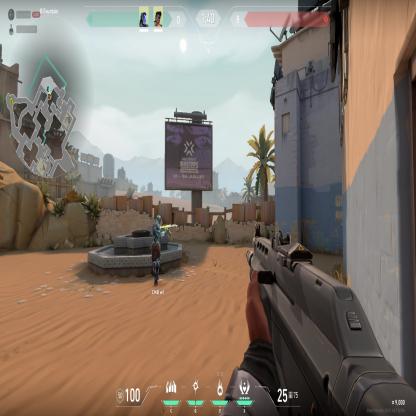
Label: teammate